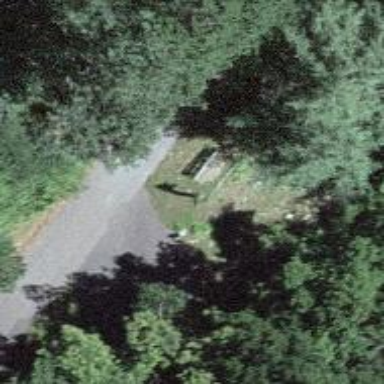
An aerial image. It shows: Brown bench in the vicinity.